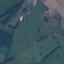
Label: Pasture